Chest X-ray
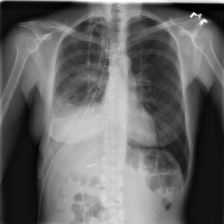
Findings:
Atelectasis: negative
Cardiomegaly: negative
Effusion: negative
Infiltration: negative
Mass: negative
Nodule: negative
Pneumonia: negative
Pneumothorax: negative
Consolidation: negative
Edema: negative
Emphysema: negative
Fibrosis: negative
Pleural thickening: negative
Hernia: negative